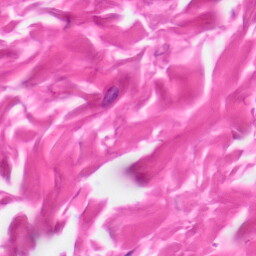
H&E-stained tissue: Skin